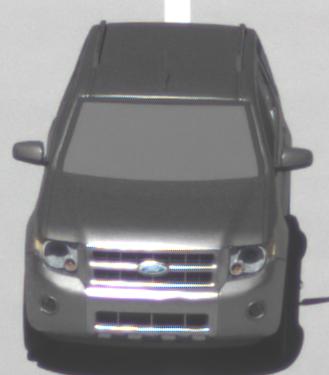
Make: Ford
Model: Escape Hybrid
Detailed model: -
Model produced from: 2004
Model produced until: 2012
Doors: 5
Color: gray
Road condition: dry road
Daytime: midday
Contrast: high contrast